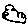
Label: cloud